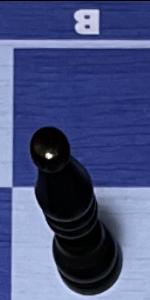
Label: Bishop_Black